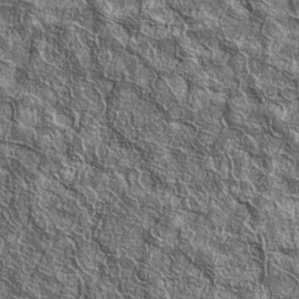
Label: non_frost